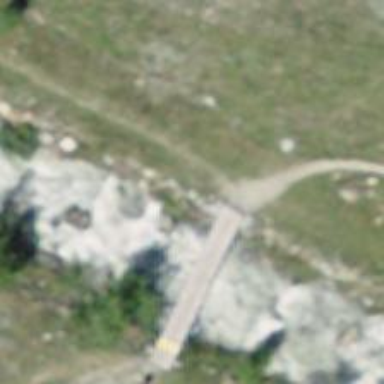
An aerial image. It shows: Path with unpaved surface going over bridge.